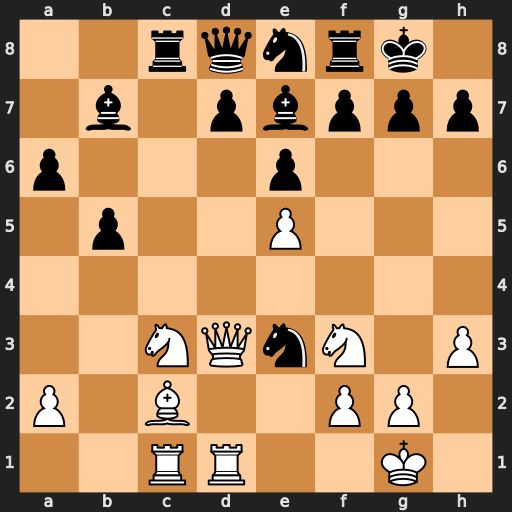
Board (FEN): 2rqnrk1/1b1pbppp/p3p3/1p2P3/8/2NQnN1P/P1B2PP1/2RR2K1
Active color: w
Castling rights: -
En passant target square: -
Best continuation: Qxh7#